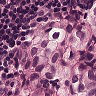
Metastatic tissue present: yes